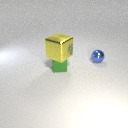
small blue metal sphere to the right of small green metal cube